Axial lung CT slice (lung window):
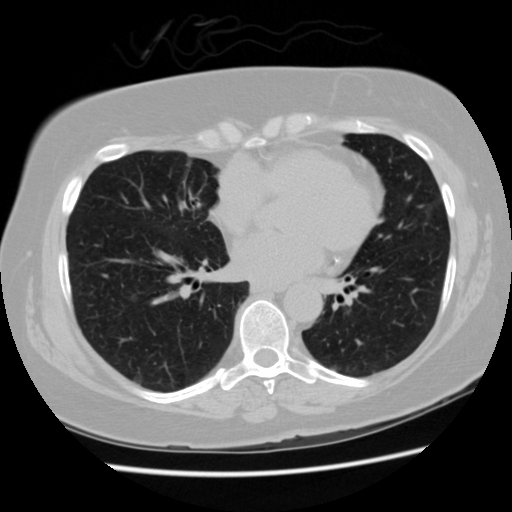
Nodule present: yes
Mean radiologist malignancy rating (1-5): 2